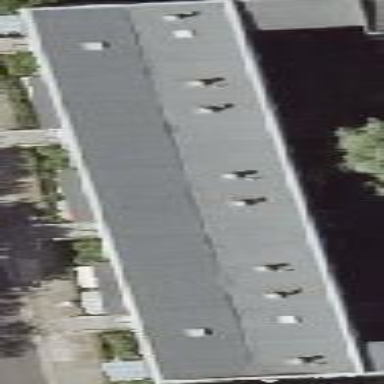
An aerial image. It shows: Apartment building with flat roof.